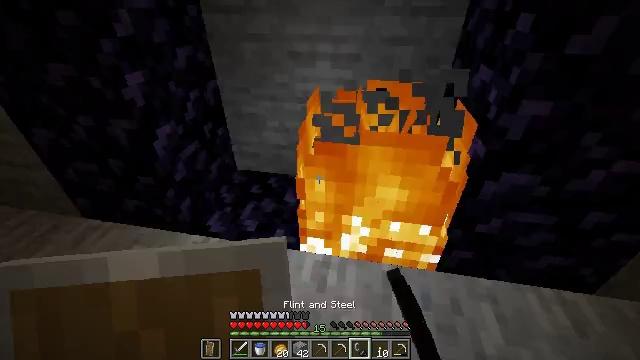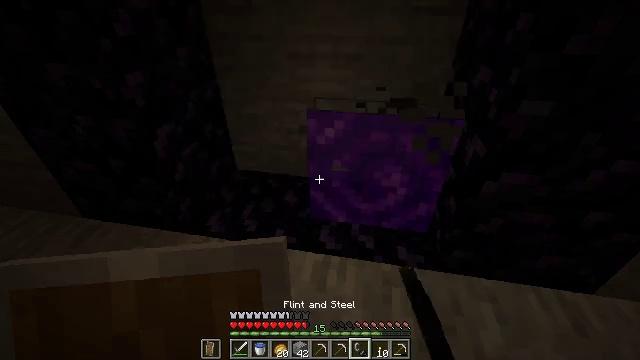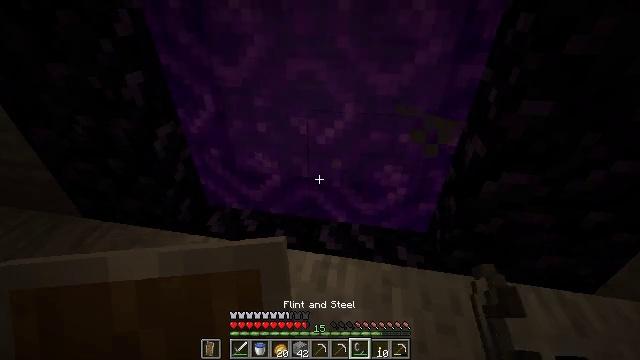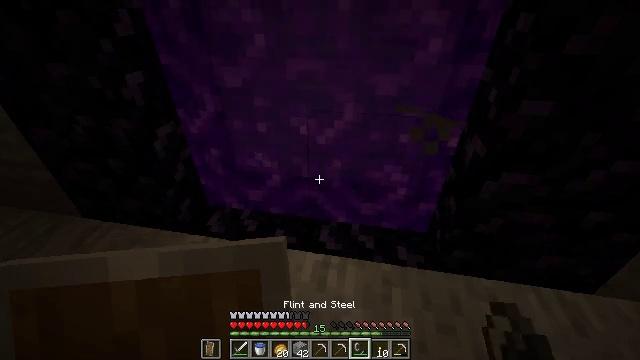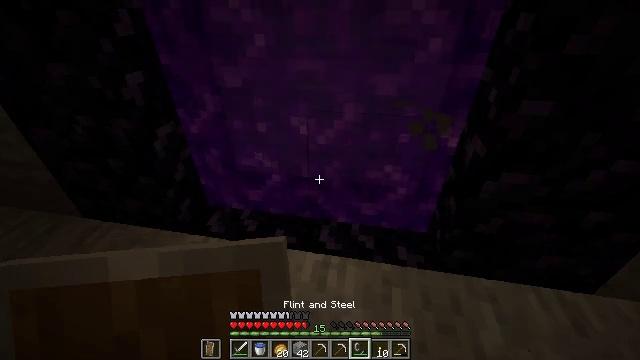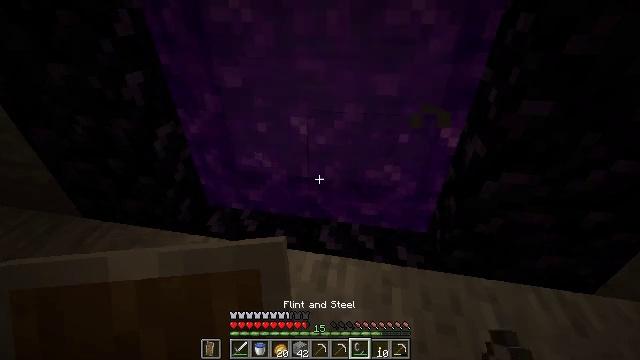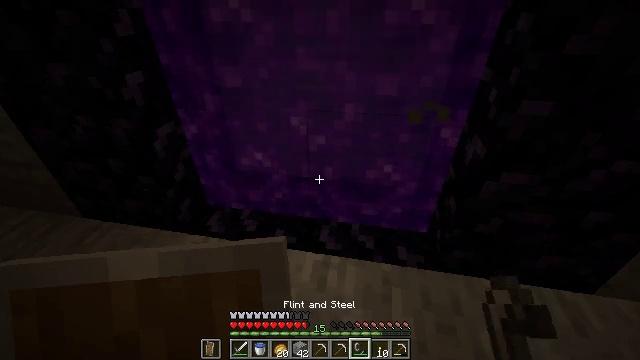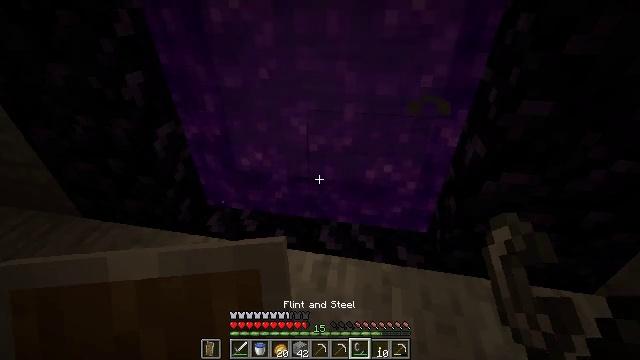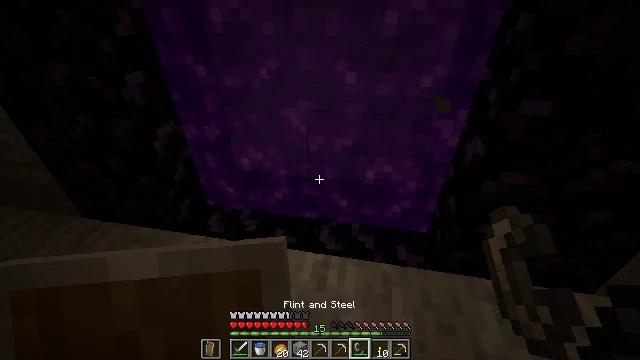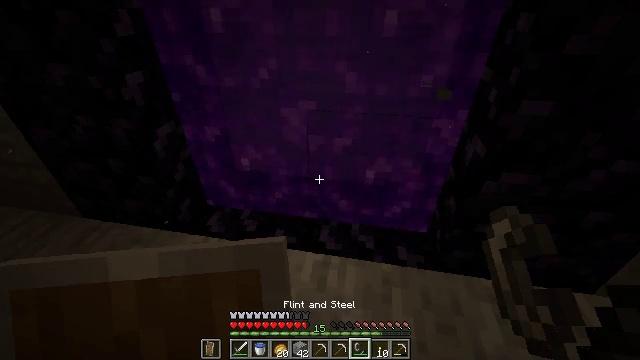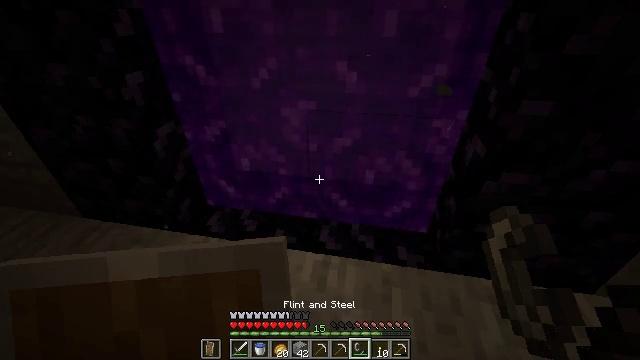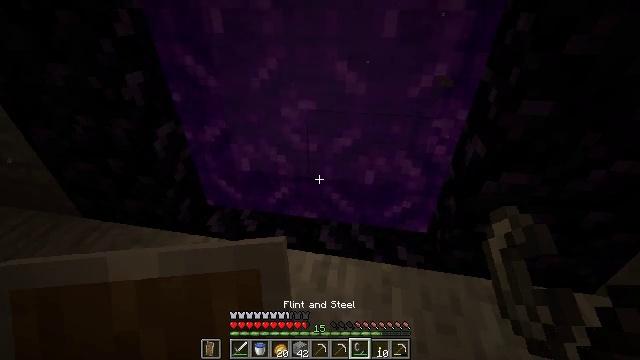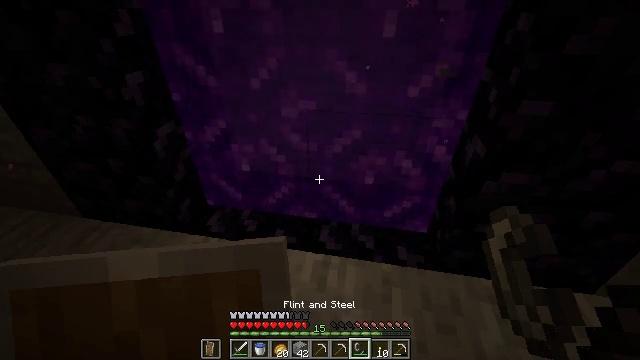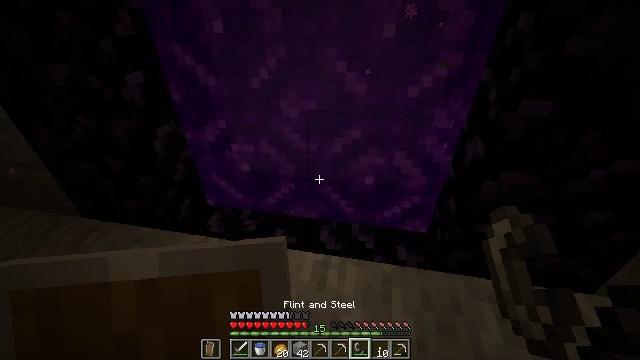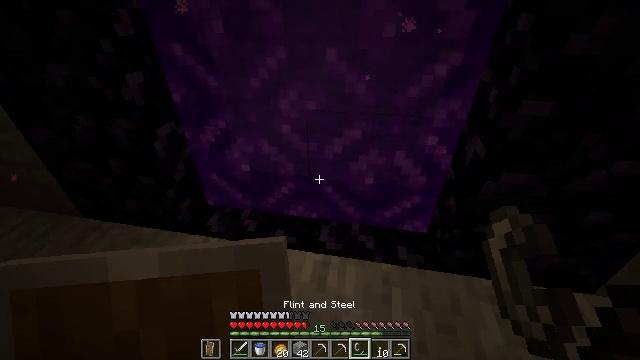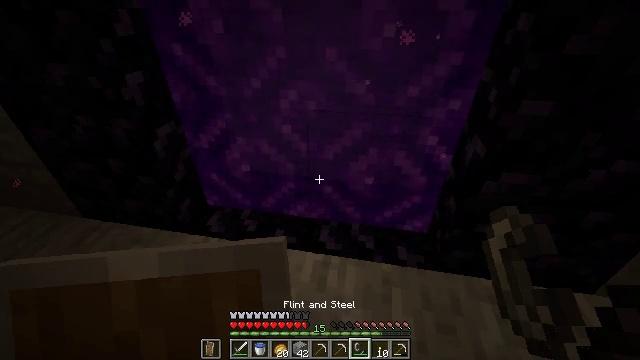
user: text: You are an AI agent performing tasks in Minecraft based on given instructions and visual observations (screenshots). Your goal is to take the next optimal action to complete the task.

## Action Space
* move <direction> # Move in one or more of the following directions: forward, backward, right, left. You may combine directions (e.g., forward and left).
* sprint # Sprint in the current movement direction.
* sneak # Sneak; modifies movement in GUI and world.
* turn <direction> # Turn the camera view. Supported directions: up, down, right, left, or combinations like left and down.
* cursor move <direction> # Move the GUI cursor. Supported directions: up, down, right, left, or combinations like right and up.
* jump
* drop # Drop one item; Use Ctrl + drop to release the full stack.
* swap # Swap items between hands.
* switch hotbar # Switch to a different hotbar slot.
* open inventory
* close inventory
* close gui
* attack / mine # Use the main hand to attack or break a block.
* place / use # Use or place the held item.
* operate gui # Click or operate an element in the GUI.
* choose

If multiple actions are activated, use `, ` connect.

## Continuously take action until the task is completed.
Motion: motion action
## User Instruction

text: Use gold ingots to create a golden helmet.
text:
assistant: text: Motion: no_op
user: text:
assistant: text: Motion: no_op
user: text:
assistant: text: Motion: no_op
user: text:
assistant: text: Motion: no_op
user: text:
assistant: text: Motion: no_op
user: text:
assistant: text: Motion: no_op
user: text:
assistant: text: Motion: no_op
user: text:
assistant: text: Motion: no_op
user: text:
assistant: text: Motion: no_op
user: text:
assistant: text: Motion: no_op
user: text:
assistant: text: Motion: no_op
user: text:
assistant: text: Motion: no_op
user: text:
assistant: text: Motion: no_op
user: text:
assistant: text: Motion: no_op
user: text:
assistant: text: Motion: no_op
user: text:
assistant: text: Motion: no_op
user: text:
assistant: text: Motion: no_op
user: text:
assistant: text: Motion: no_op
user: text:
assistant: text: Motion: no_op
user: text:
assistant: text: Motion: no_op
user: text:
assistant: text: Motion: turn left and up
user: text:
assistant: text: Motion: turn left and up
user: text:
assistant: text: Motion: turn left and up
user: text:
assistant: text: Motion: turn left and up
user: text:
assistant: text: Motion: turn up
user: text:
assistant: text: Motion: turn up
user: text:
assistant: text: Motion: no_op
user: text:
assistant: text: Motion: move back
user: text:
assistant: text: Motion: move back
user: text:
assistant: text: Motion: move back, turn right and up